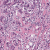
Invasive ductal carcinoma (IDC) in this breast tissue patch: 1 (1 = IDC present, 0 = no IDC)